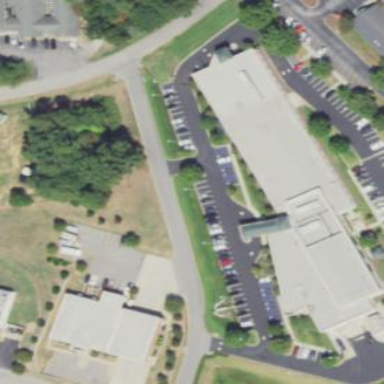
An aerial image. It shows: Office building.